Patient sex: F
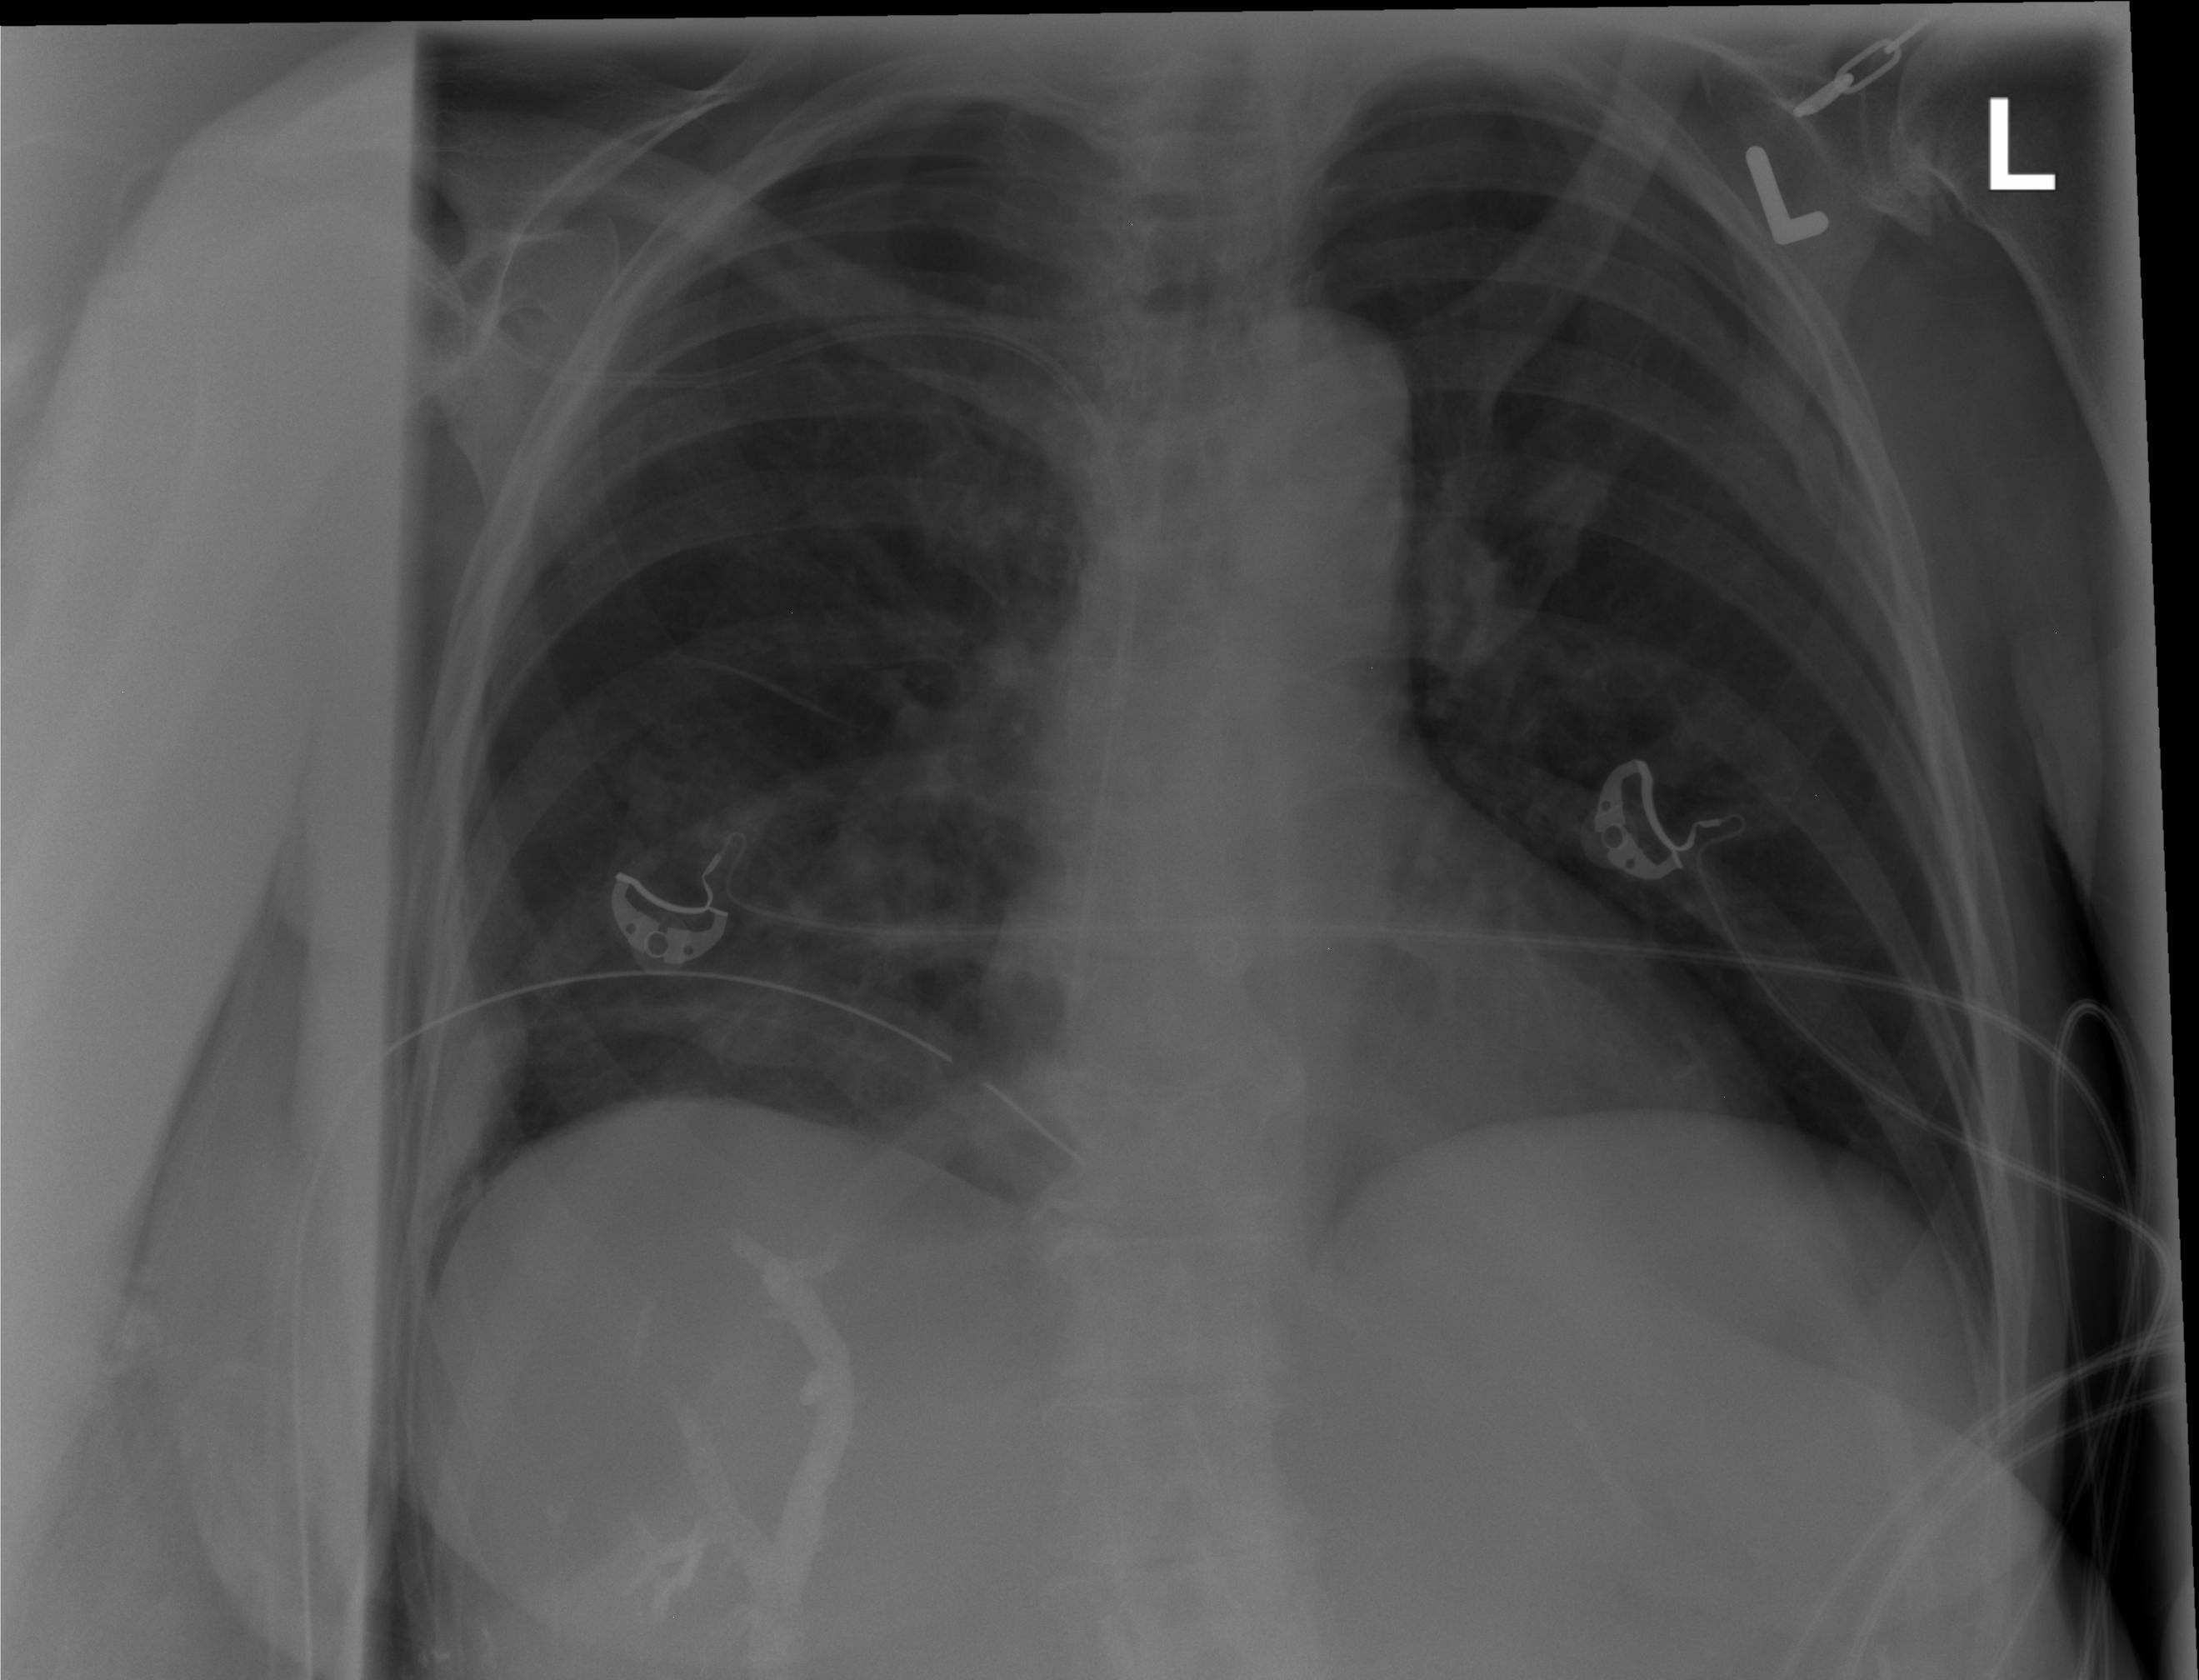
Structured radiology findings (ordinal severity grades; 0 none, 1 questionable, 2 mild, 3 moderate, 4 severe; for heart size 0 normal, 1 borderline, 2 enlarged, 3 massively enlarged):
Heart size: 0
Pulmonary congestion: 0
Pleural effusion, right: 0
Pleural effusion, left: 0
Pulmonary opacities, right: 2
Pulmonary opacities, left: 0
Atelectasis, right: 0
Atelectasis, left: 0